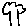
Label: tree